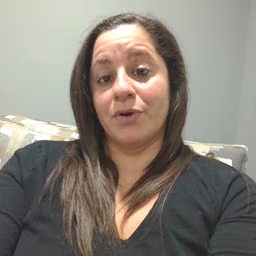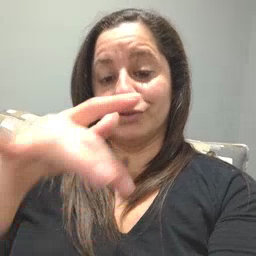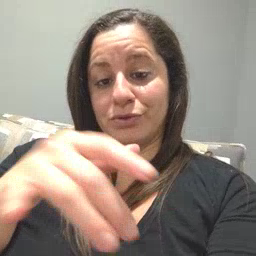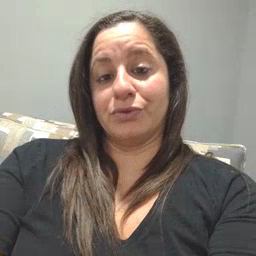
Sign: touch